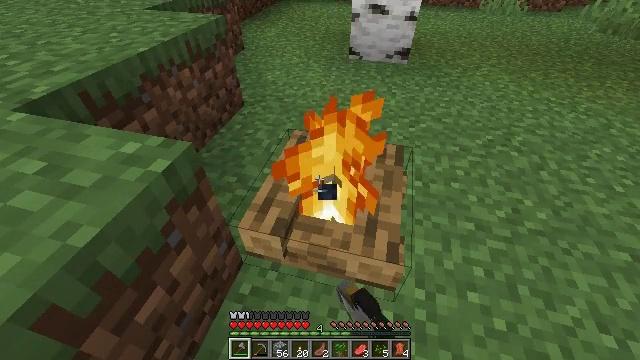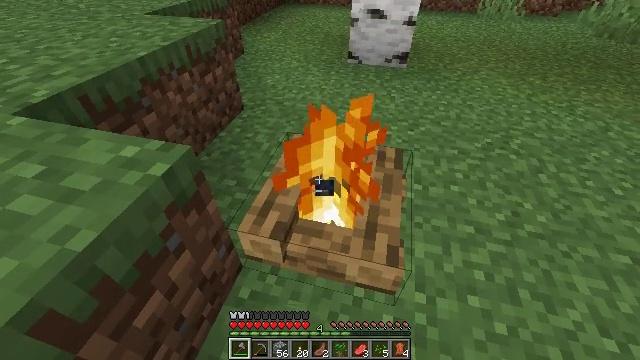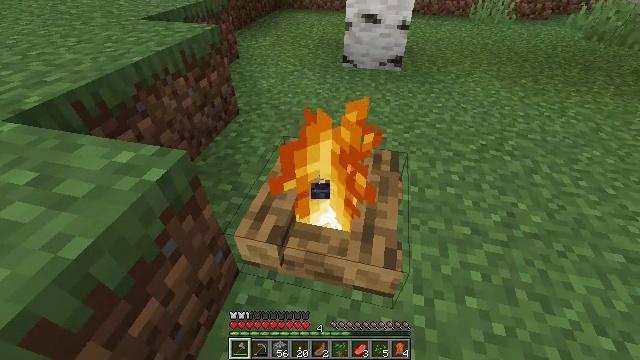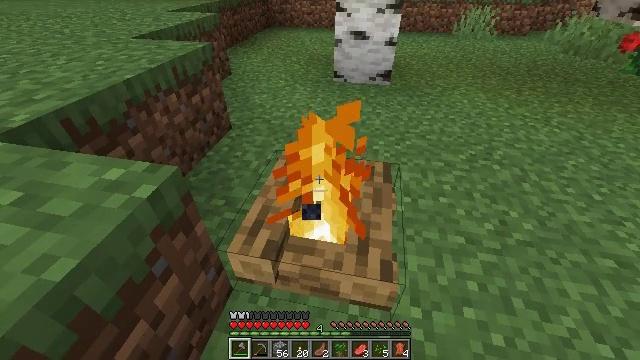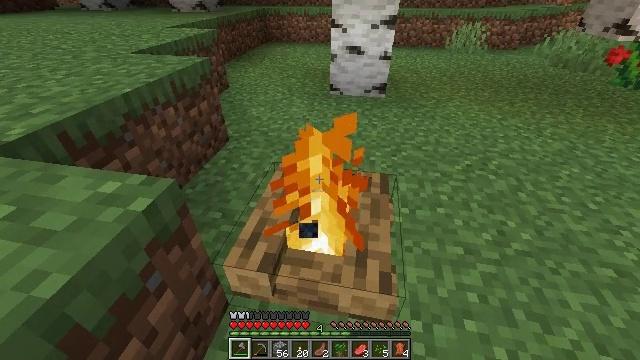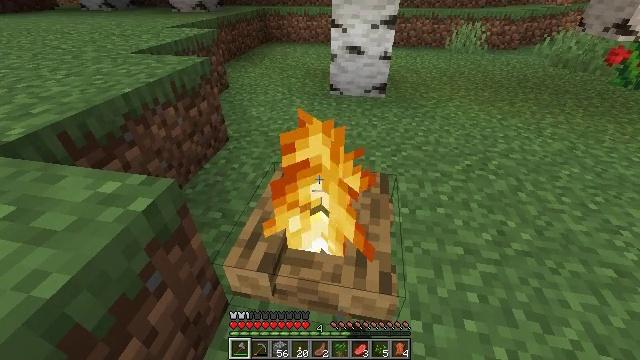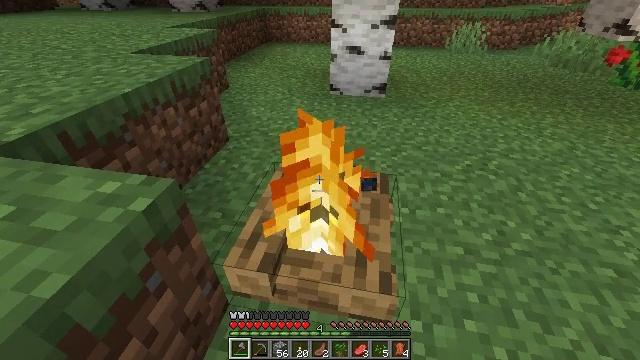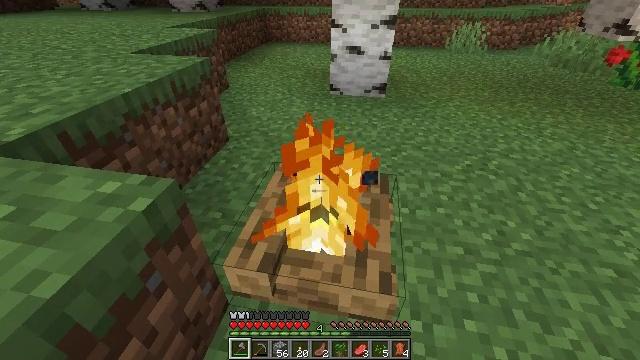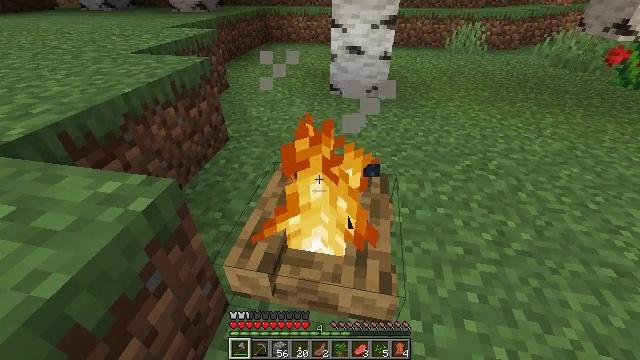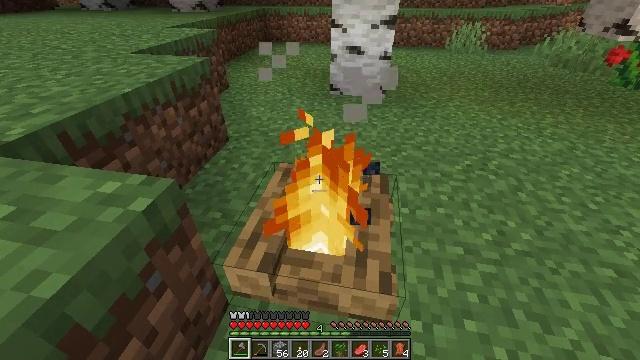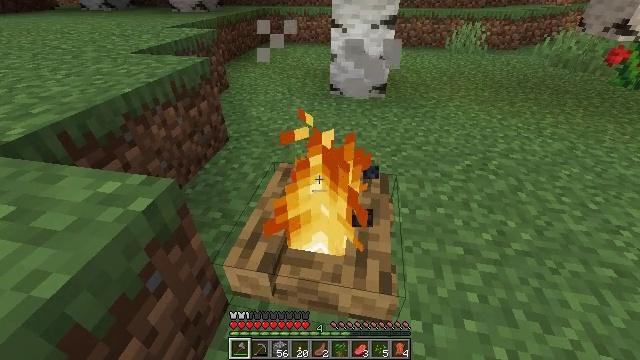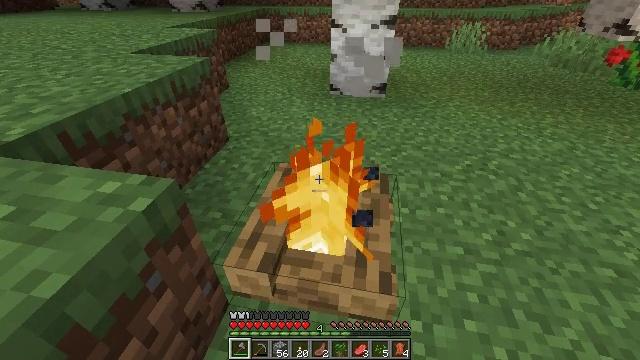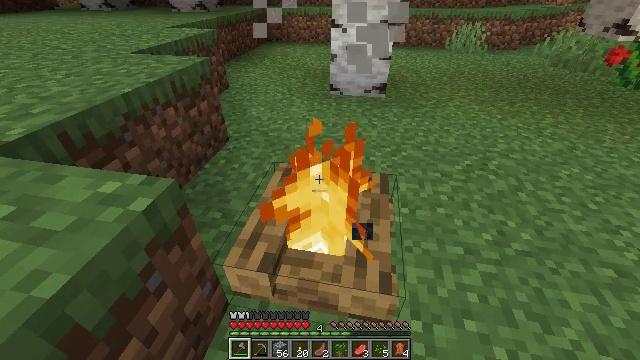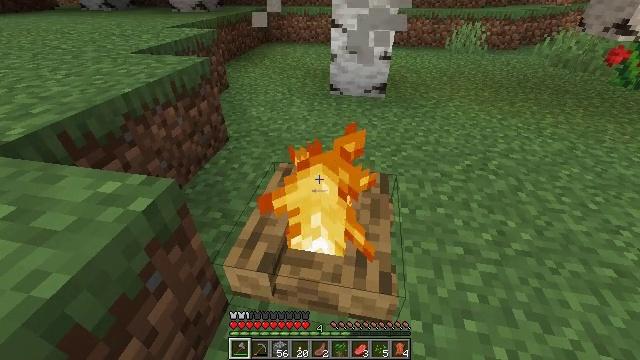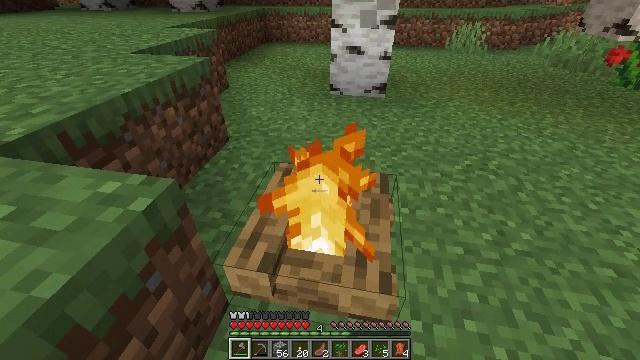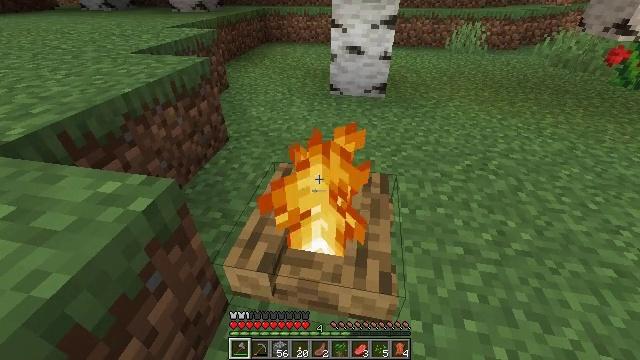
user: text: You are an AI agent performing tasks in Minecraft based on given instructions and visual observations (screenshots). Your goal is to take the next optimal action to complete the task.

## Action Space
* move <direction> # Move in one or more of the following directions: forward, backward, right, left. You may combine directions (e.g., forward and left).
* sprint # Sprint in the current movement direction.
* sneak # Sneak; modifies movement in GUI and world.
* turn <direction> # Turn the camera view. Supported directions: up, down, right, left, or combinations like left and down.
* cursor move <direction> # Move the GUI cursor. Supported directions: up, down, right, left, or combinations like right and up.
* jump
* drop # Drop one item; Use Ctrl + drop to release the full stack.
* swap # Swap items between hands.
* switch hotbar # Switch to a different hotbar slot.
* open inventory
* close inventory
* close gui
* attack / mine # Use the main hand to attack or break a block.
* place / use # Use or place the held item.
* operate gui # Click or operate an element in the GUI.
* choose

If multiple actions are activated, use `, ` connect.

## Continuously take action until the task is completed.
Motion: motion action
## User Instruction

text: Gather up the campfire.
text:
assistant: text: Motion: attack / mine
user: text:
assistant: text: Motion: turn right
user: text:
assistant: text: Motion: turn right and up
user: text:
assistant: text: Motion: turn up, attack / mine
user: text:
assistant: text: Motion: attack / mine
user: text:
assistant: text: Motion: attack / mine
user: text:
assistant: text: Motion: attack / mine
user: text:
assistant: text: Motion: no_op
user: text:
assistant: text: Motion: no_op
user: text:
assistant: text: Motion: no_op
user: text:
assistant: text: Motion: no_op
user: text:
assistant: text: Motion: no_op
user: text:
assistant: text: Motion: no_op
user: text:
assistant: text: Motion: no_op
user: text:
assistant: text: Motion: no_op
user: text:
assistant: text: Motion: no_op
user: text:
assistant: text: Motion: no_op
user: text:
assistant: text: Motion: no_op
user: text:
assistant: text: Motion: no_op
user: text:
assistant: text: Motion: no_op
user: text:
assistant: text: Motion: attack / mine
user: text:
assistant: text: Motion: attack / mine
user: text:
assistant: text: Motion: attack / mine
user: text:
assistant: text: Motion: no_op
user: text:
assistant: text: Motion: no_op
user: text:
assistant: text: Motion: no_op
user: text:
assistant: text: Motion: no_op
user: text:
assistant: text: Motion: turn left and down
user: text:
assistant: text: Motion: turn left
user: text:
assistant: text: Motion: no_op